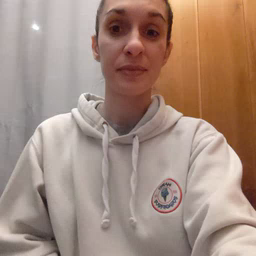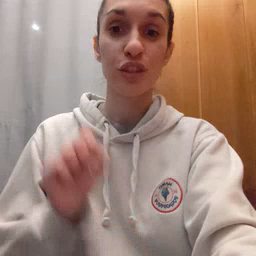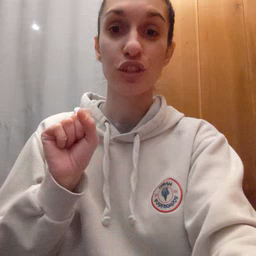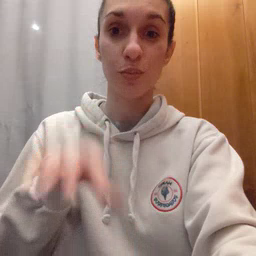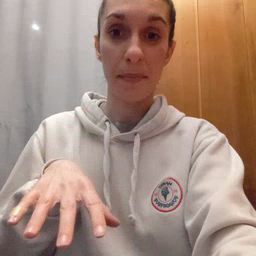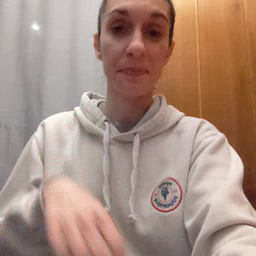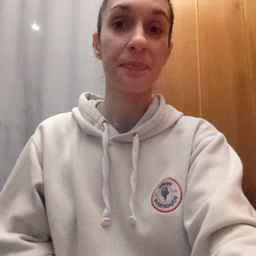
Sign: drop